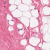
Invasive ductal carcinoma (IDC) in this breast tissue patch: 0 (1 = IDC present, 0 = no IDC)